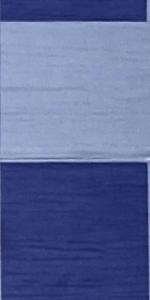
Label: Empty